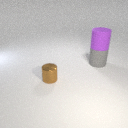
large purple rubber cylinder above large gray rubber cylinder